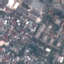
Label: Residential